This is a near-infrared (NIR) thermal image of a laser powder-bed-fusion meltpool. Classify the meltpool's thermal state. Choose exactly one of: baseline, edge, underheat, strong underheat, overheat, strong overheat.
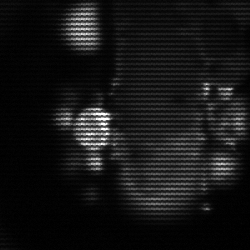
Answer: strong underheat